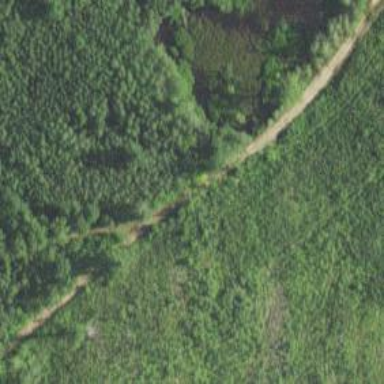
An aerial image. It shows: Abandoned historic railway track.